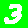
Digit: 3